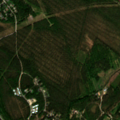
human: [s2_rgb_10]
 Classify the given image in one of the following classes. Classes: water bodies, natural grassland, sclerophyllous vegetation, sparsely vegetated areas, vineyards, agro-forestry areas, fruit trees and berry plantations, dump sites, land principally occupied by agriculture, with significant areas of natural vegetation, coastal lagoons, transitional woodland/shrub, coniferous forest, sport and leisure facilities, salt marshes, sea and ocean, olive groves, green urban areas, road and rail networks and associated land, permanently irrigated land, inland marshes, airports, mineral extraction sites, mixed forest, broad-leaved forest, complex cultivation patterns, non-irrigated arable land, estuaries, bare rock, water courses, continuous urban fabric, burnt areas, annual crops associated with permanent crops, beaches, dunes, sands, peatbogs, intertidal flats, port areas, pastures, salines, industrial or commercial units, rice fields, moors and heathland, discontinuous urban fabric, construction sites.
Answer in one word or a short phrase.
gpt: discontinuous urban fabric, industrial or commercial units, coniferous forest, transitional woodland/shrub